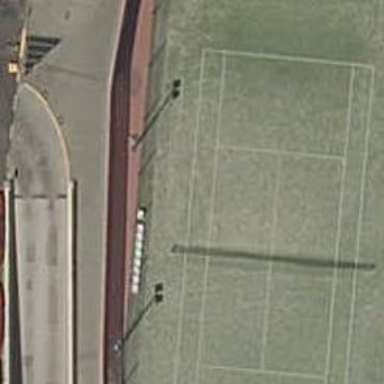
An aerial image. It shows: Tennis court on pitch.